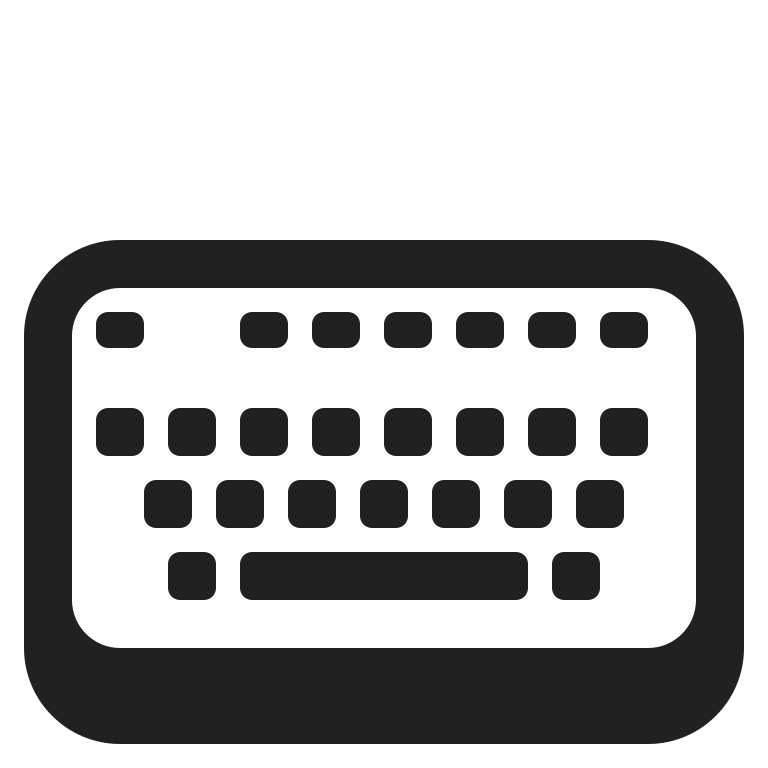
keyboard high contrast